Group 1:
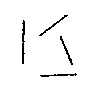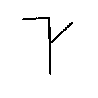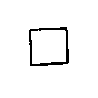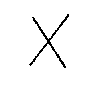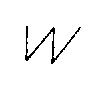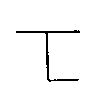
Group 2:
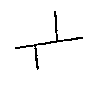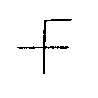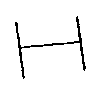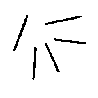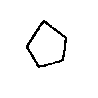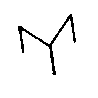
Rule separating the two groups: Four parts vs. five parts.
Concepts: 4, 5, five, four, number
Author: Mikhail M. Bongard
Reference: M. M. Bongard, Pattern Recognition, Spartan Books, 1970, p. 242.